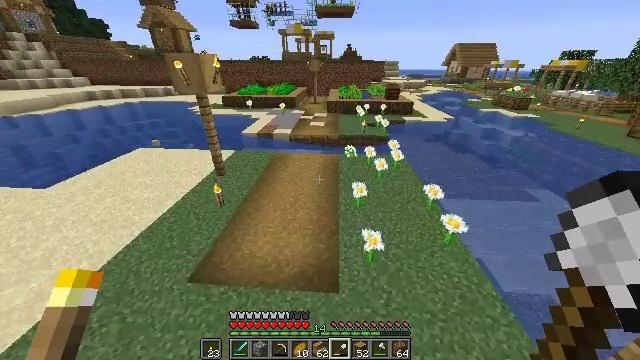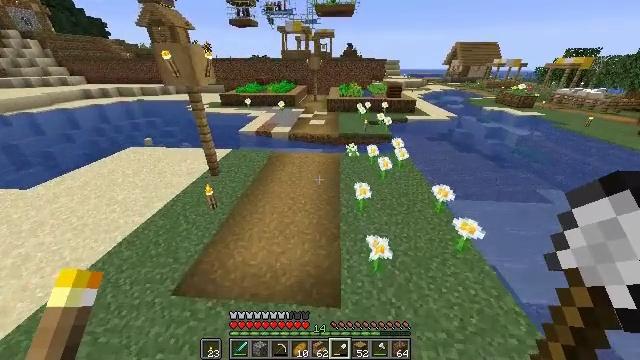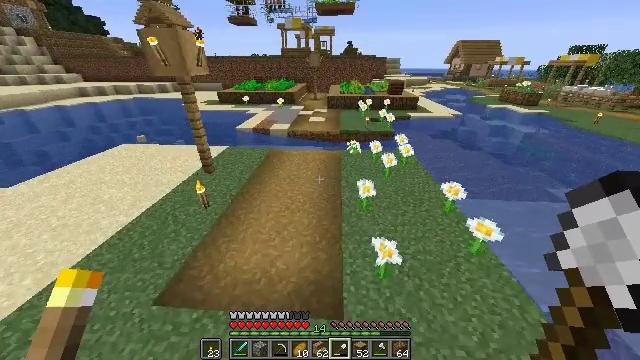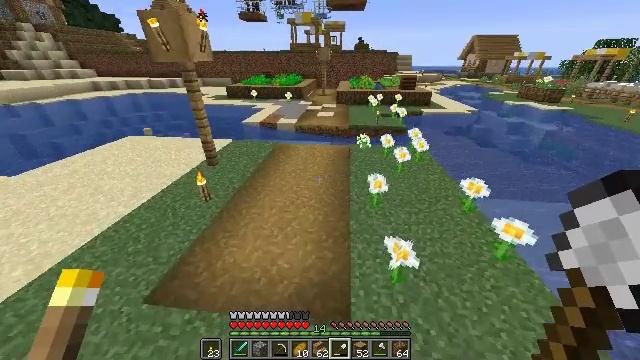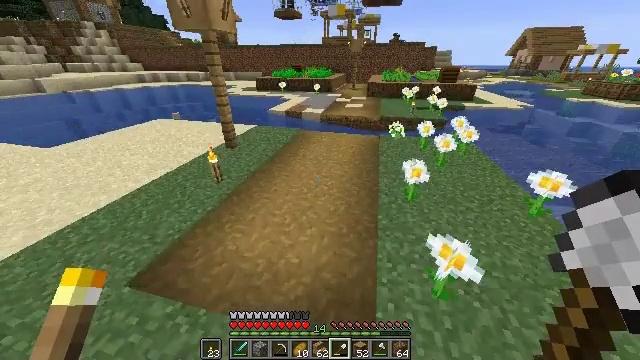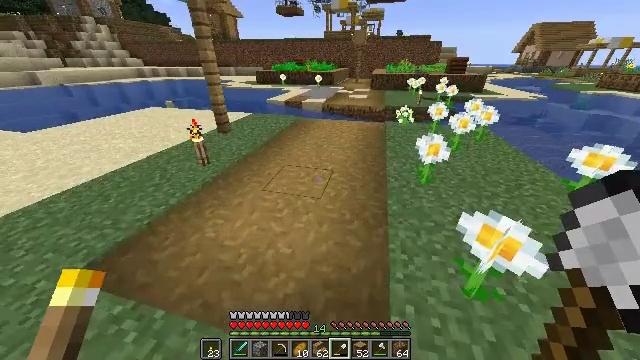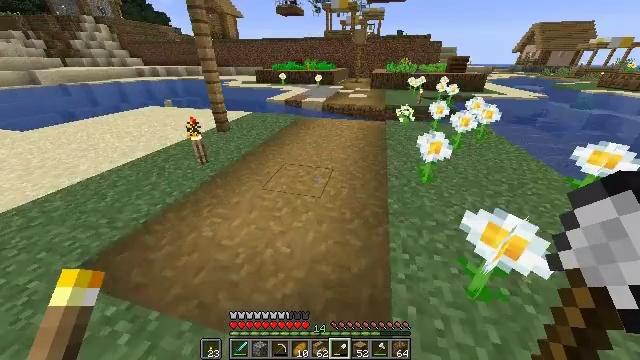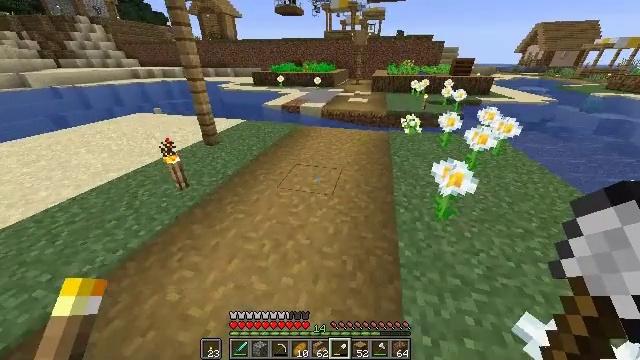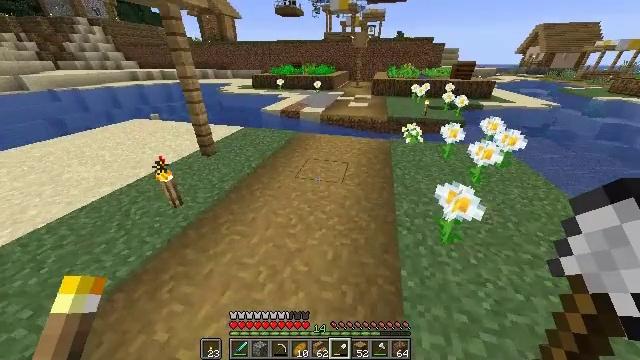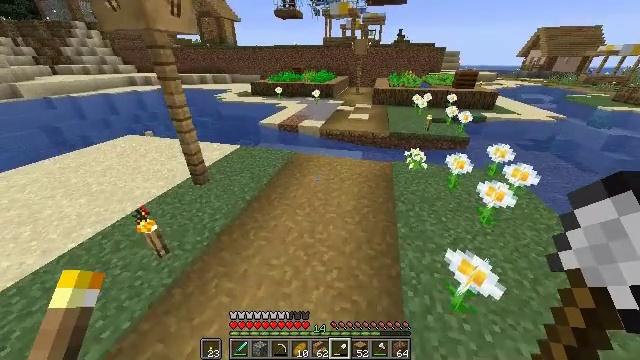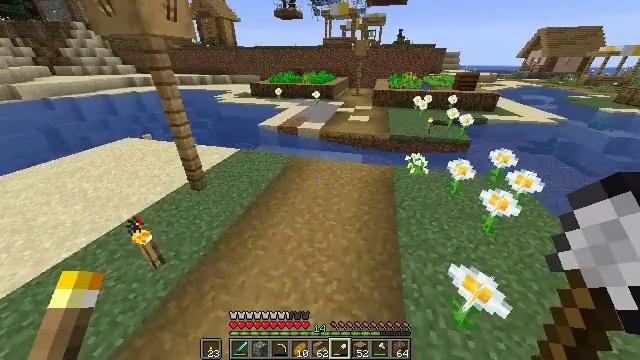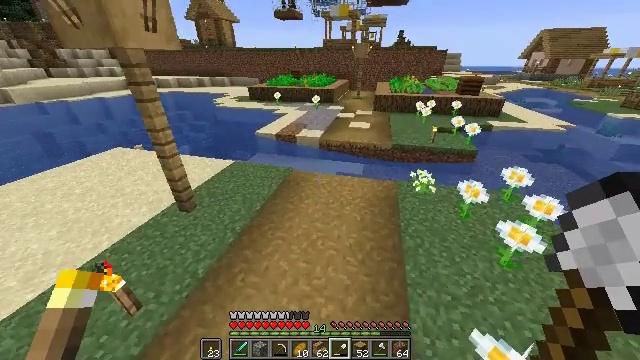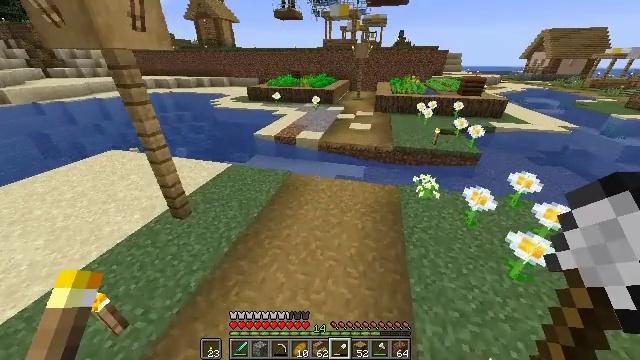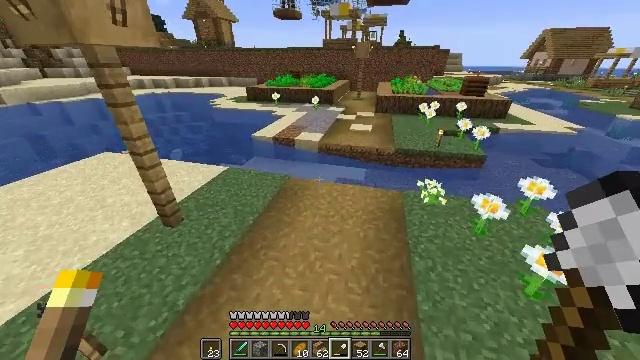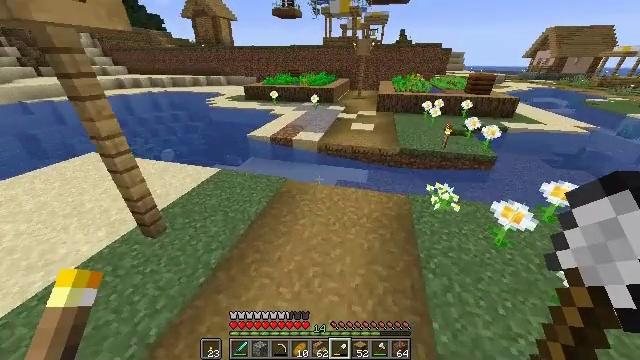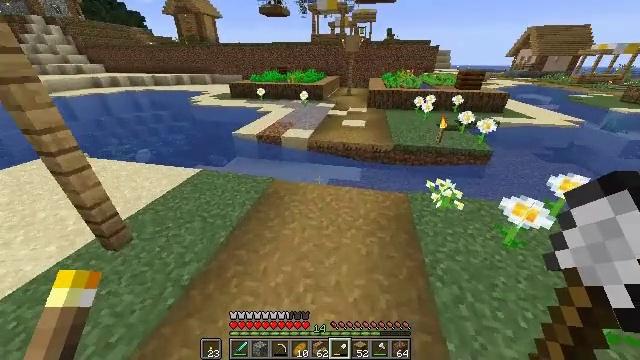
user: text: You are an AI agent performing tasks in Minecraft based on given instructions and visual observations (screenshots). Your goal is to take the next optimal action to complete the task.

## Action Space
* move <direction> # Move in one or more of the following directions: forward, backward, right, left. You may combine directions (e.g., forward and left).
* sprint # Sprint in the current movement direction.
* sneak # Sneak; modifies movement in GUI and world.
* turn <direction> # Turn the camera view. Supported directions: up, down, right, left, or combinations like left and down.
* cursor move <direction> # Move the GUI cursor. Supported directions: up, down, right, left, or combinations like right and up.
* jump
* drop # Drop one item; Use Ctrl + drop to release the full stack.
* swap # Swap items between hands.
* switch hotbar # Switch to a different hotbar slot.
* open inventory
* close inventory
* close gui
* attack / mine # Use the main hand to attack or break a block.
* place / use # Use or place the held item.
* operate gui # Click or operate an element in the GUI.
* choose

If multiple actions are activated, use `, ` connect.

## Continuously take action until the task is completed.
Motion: motion action
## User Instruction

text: Drop an azure bluet.
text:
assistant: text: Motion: move forward, jump
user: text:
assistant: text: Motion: move forward, jump
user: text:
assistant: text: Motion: move forward, turn left, jump
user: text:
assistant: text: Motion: move forward, sprint, turn left, jump
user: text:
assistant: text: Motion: move forward, sprint, jump
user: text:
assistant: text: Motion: move forward, sprint, jump
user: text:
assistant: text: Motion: move forward, sprint, jump
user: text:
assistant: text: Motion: move forward, jump
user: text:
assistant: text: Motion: move forward, jump
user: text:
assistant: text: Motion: move forward, jump
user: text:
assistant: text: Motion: move forward
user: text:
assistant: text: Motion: move forward
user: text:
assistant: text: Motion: move forward
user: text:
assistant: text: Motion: move forward, sprint
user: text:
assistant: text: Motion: move forward, sprint, turn right
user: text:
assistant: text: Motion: move forward, sprint, turn right
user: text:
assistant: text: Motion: move forward, turn right
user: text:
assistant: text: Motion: move forward, turn right
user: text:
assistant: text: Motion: move forward and move right, turn right and up
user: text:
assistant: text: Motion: move forward and move right, turn right and up
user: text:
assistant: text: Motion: move forward and move right
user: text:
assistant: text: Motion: move forward and move right, sprint
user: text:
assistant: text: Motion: move forward and move right, sprint, turn right
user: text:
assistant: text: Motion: move forward and move right, sprint, turn right
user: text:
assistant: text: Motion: move forward and move right, sprint, turn right
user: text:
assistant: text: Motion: move forward and move right, sprint
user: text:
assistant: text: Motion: move forward and move right, sprint
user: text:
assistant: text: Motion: move forward and move right, sprint, turn left
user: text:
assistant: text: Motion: move forward and move right, sprint, turn left
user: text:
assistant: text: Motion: move forward and move right, sprint, turn left